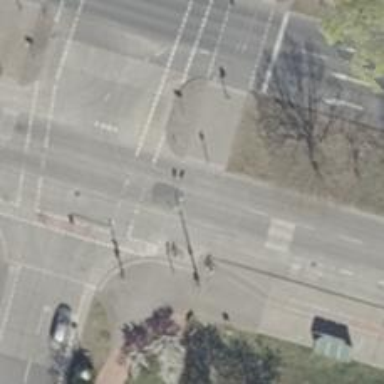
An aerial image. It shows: Crossing with traffic signals.